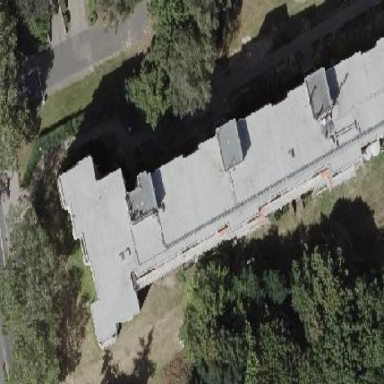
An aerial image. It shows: Flat-roofed apartment building.